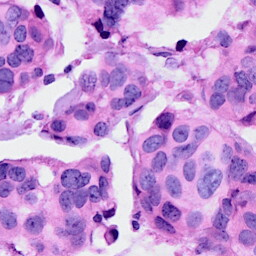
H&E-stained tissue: Breast